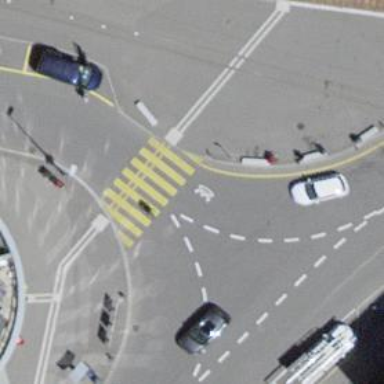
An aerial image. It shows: Uncontrolled crossing on the road.